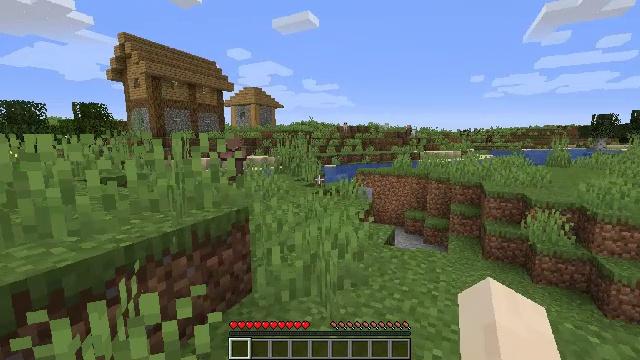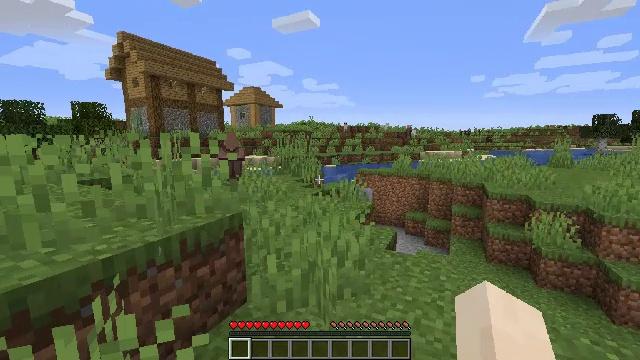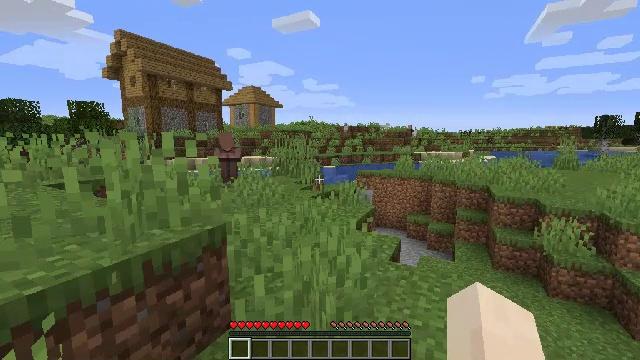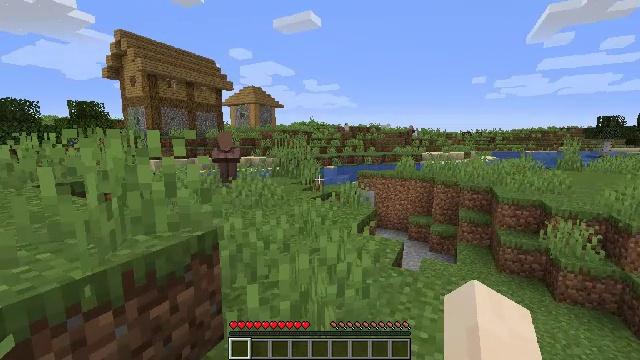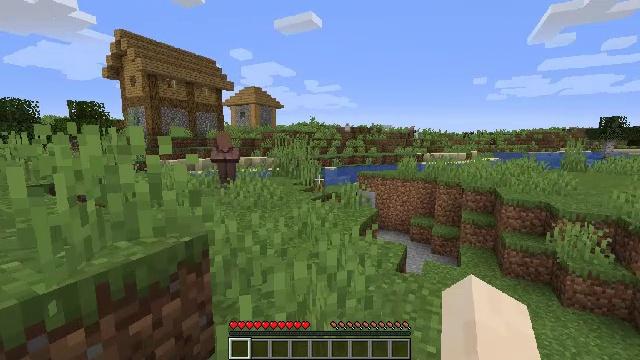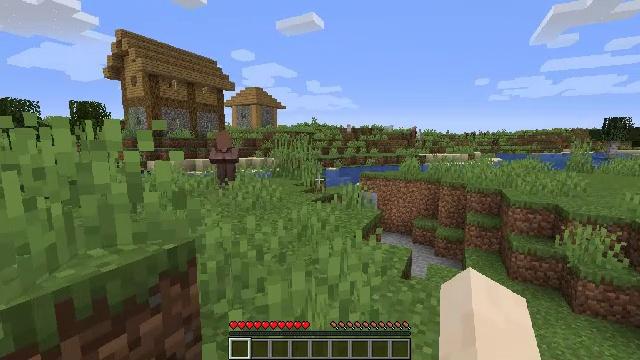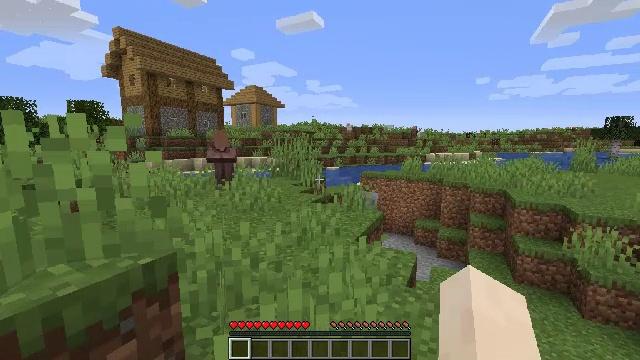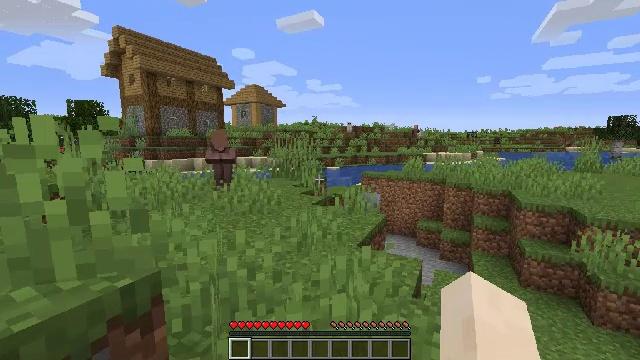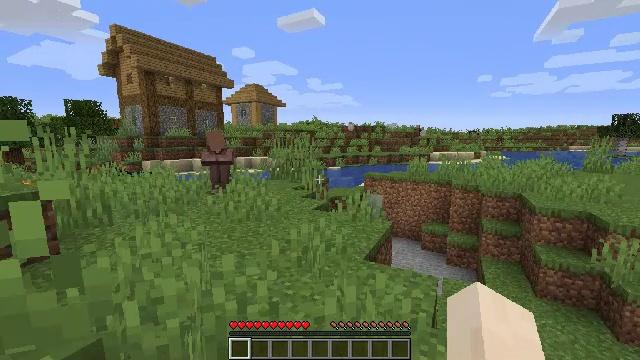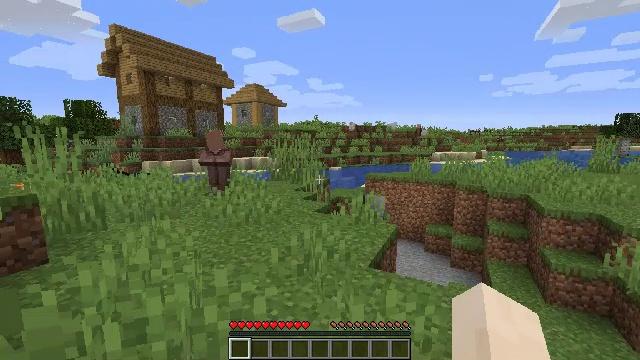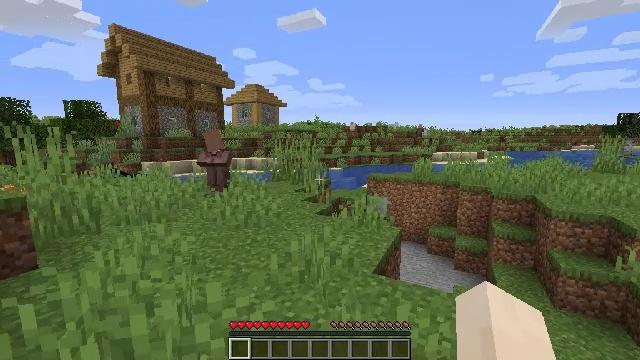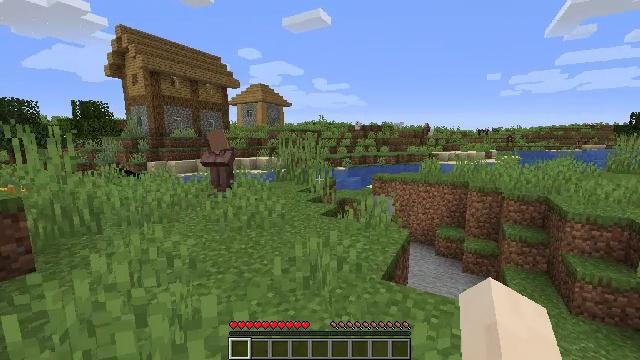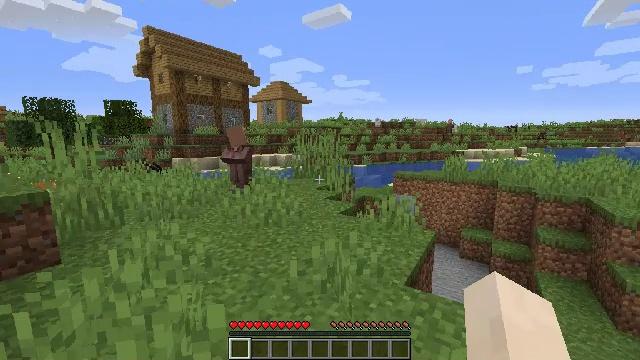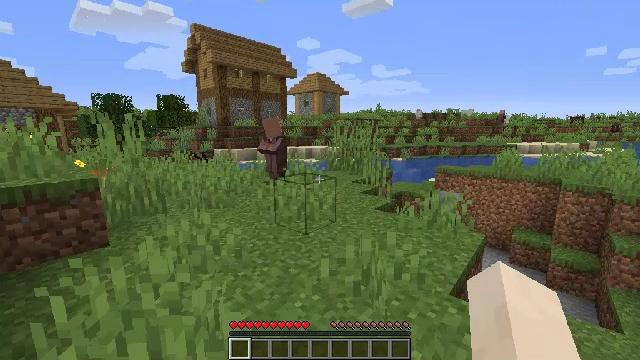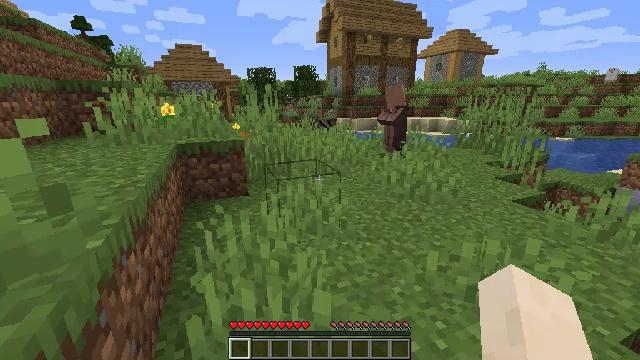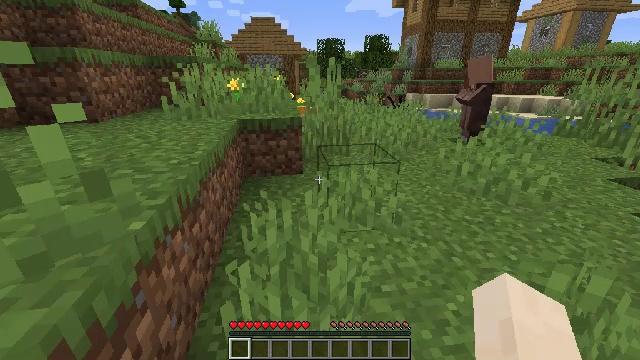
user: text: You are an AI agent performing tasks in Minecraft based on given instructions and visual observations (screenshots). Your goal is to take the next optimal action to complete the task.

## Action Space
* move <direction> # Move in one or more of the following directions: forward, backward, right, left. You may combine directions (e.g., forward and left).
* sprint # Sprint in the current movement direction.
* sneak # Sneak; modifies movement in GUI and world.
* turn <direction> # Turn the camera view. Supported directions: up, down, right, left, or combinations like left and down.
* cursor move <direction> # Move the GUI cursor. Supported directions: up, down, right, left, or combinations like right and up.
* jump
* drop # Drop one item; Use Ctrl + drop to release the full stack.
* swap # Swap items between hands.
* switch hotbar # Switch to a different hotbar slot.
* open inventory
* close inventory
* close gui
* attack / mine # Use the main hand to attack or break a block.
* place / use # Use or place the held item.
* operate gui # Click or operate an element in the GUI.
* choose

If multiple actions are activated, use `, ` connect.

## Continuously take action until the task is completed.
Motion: motion action
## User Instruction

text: Remove a lilac from the inventory.
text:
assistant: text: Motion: move forward and move left
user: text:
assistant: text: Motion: move forward and move left
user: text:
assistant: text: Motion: move forward and move left
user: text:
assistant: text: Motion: move forward and move left
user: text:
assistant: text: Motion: move forward and move left
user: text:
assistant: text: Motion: move forward and move left
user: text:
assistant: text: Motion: move forward and move left
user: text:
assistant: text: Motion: move forward and move left
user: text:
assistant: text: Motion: move forward and move left
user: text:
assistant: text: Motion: move forward and move left
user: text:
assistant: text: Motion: move forward and move left, turn left
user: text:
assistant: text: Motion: move forward and move left, turn left
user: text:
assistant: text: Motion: move forward and move left, turn left and down
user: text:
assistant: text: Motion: move forward and move left, turn left and down
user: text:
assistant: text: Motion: move forward and move left, turn left and down
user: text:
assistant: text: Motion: move forward and move left
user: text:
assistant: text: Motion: move forward and move left
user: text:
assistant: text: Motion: move forward and move left
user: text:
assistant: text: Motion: move forward and move left
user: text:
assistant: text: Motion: move forward and move left
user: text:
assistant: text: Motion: move forward and move left
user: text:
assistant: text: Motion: move forward and move left
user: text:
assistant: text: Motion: move forward and move left
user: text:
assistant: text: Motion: move forward and move left, turn right and down
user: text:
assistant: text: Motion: move forward and move left, turn right and down
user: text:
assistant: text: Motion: move forward and move left, turn right
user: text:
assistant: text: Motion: move forward and move left, turn right
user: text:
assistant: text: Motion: move forward and move left, turn right
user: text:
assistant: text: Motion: move forward and move left
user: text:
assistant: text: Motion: move forward and move left